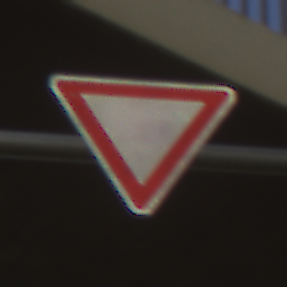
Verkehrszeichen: VorfahrtGewaehren
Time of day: SunriseSunset
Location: Outdoor (Suburban)
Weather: PartlyCloudy
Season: NotSpecified
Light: Natural